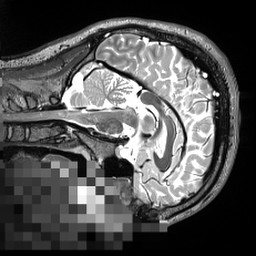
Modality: T2w
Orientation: sagittal
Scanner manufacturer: siemens
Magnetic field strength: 3 T
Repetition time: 3.2 s
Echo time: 0.564 s